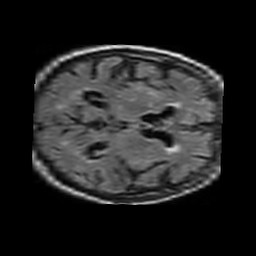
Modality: FLAIR
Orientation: axial
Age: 88
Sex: male
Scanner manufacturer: philips
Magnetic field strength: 1.5 T
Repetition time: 11 s
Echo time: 0.14 s